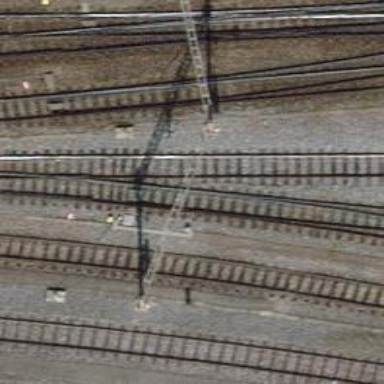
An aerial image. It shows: Railway switch.